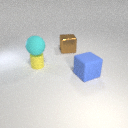
large cyan rubber sphere above small yellow rubber cylinder